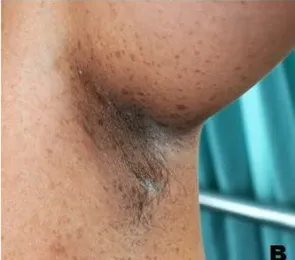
Axillary freckles.
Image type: medical_photograph (skin_photograph)